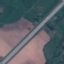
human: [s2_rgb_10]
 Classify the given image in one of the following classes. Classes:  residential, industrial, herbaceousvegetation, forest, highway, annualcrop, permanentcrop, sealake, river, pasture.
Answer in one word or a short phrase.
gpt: Highway